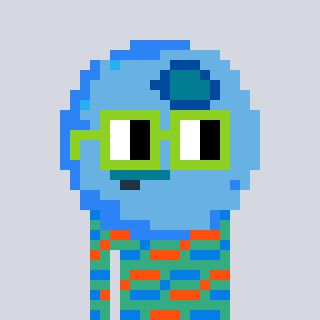
a pixel art character with square light green glasses, a blueberry-shaped head and a teal-colored body on a cool background